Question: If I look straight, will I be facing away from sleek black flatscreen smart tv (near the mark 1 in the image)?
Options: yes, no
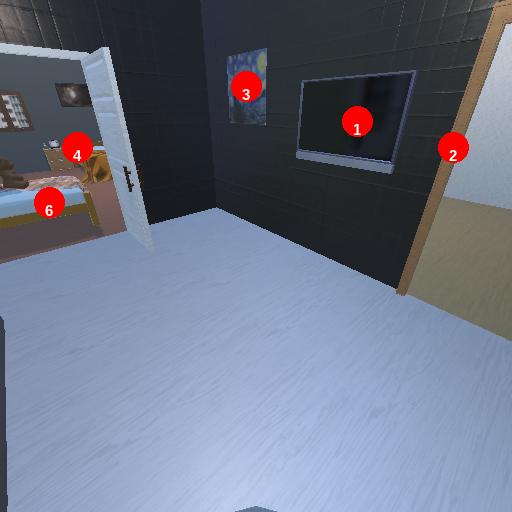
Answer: yes